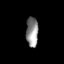
Tissue: lung
Cell type: Endothelial cells
Senescence score: 0.6202
Nuclear area (px): 354
Mean DAPI intensity: 141.376